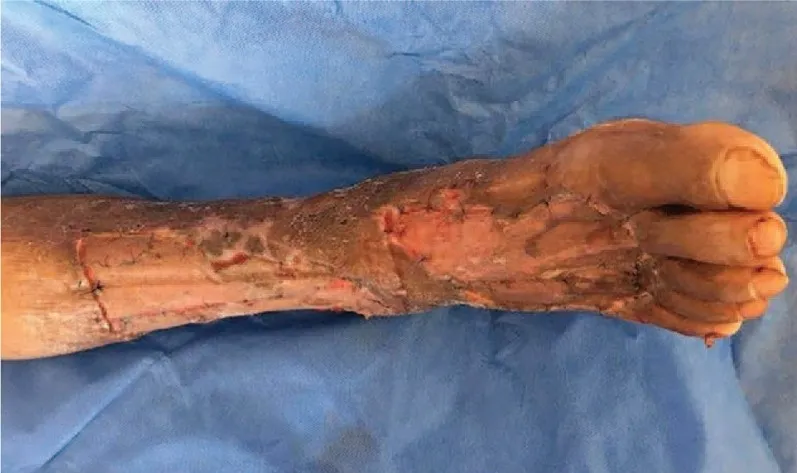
On the 56th day after admission, the wound had completely healed.
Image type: medical_photograph (other_medical_photograph)